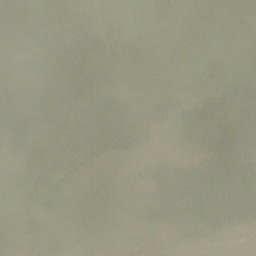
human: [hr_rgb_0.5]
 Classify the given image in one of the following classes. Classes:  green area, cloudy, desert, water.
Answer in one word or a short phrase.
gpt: cloudy